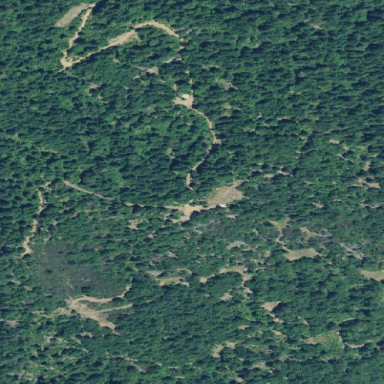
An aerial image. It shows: Forest area.